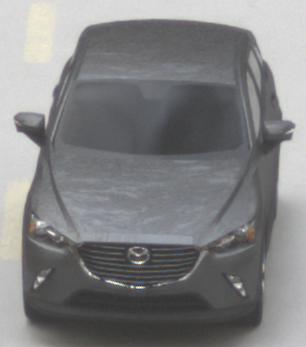
Make: Mazda
Model: CX-3 SKYACTIV-G 120
Detailed model: CX-3 (DK)
Model produced from: 2015/06
Model produced until: 2018/06
Doors: 5
Color: gray
Road condition: dry road
Daytime: morning or afternoon
Contrast: low contrast